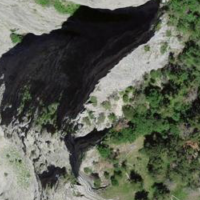
EUNIS habitat code: 48
Species observed at this site:
Ptyonoprogne rupestris
Falco peregrinus